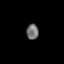
Tissue: prostate
Cell type: T cells
Senescence score: 0.7715
Nuclear area (px): 183
Mean DAPI intensity: 112.743